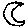
Label: moon